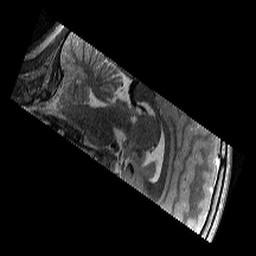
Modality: T2w
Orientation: sagittal
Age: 11
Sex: female
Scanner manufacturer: siemens
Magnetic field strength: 3 T
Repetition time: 9.23 s
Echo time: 0.067 s